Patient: sex F, age 63
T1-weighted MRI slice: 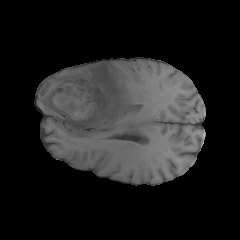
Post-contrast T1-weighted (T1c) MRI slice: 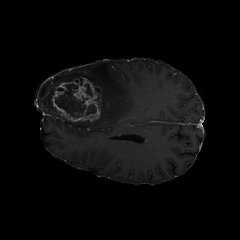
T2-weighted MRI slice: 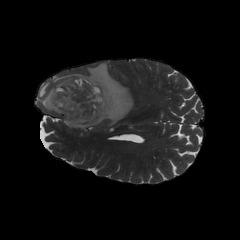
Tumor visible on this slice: yes
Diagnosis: Glioblastoma, IDH-wildtype
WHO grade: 4